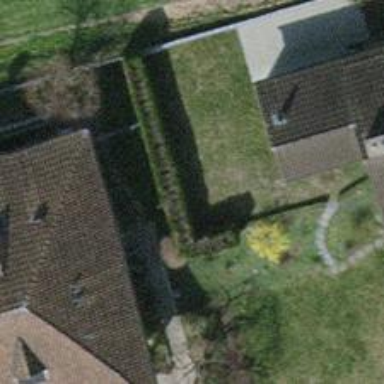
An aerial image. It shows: Hedge acting as barrier.